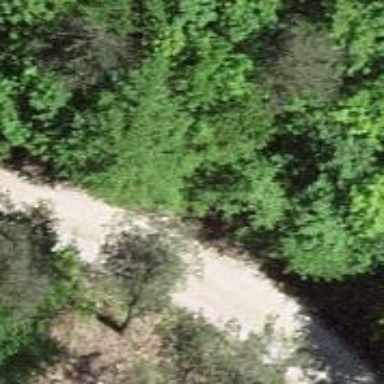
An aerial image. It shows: Gravel track with Grade 3 quality.